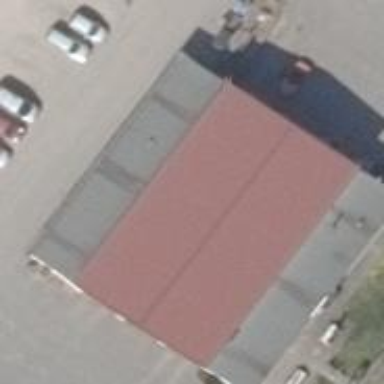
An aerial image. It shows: Industrial building with gabled roof.